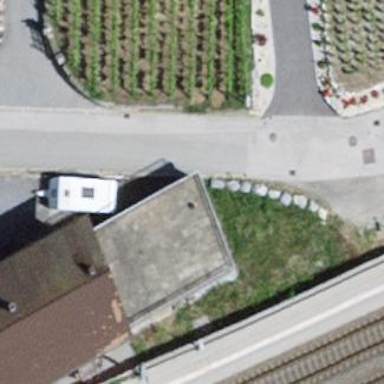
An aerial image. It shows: Train station building.